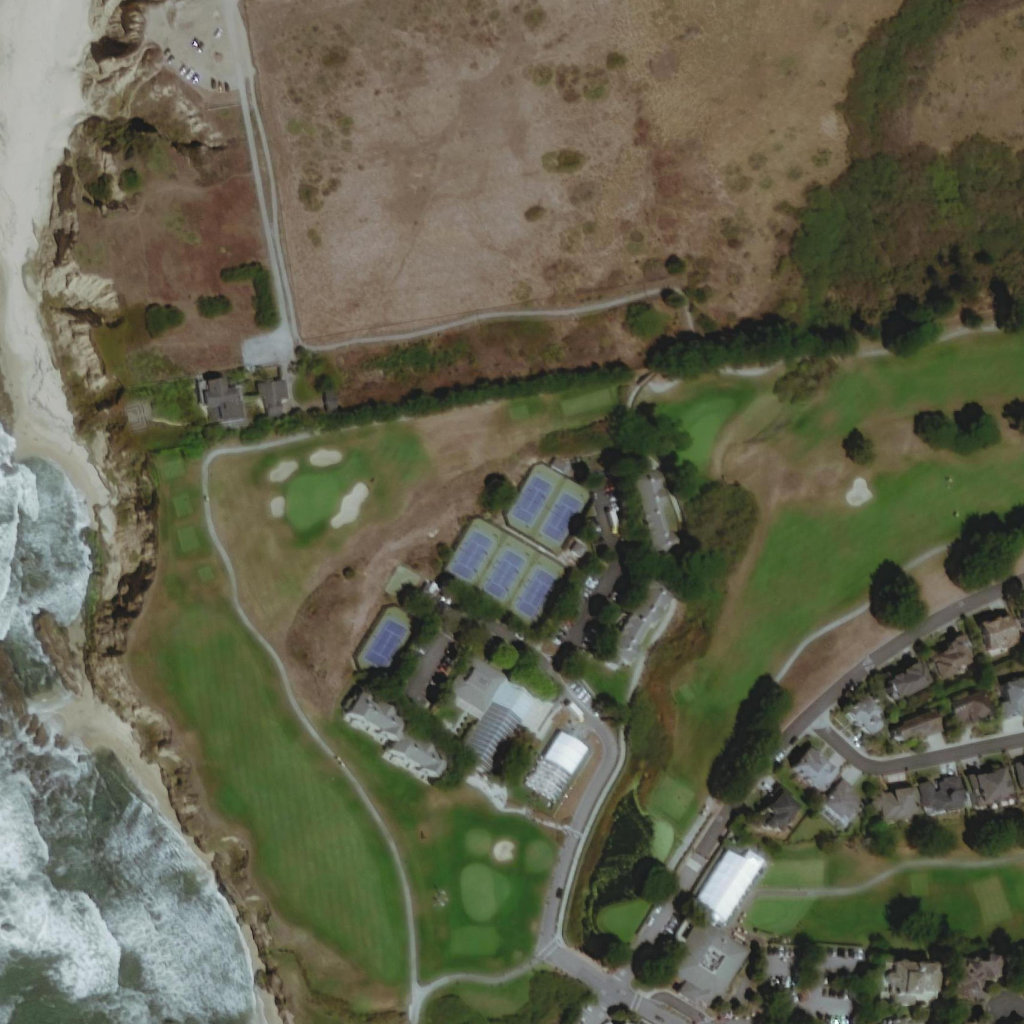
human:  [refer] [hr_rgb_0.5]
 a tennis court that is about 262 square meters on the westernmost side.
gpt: <box>[[35, 60, 40, 65, 0]]</box>

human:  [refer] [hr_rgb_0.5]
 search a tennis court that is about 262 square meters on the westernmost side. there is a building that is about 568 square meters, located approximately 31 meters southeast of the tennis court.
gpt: <box>[[35, 60, 40, 65, 0]]</box>